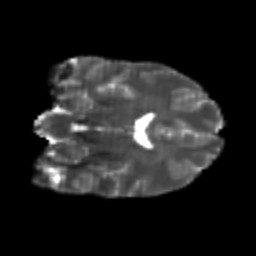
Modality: T2w
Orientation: coronal
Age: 22
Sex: male
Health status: healthy
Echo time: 0.074 s